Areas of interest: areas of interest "Luoyuan Century Jinyuan Shopping Center"
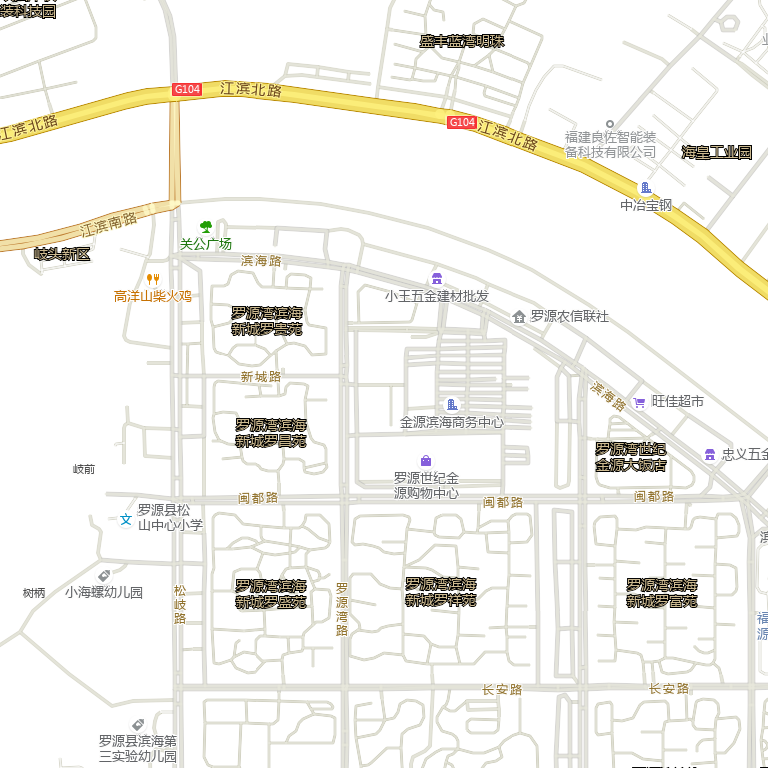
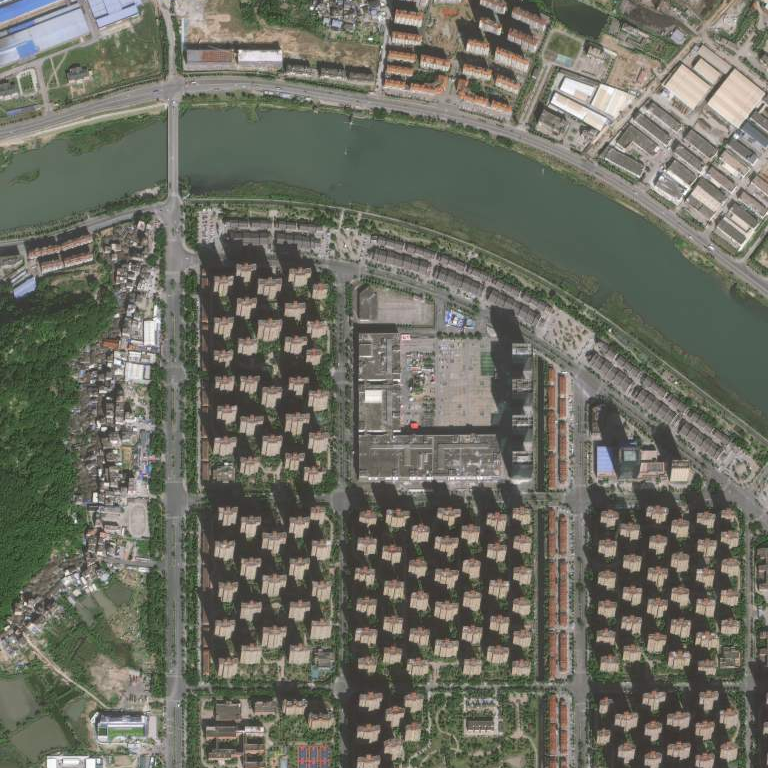